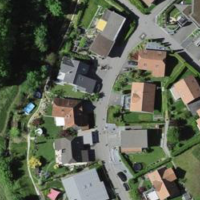
EUNIS habitat code: 54
Species observed at this site:
Clinopodium vulgare